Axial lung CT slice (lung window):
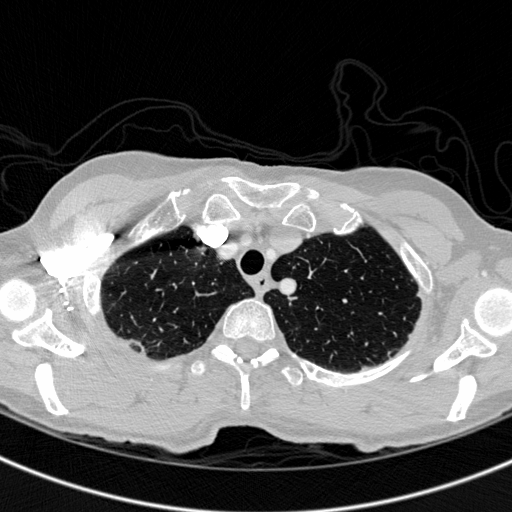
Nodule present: no